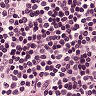
Metastatic tissue present: no